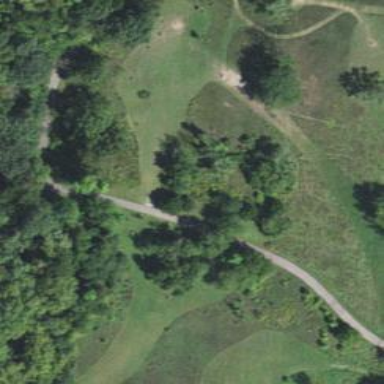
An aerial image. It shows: Disc golf hole.